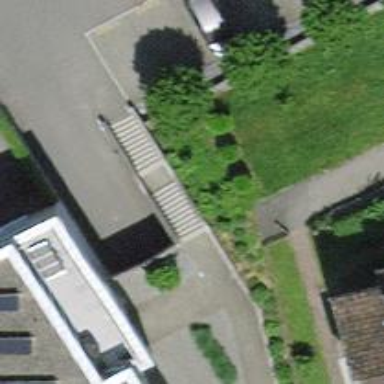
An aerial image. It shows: Set of steps on the road.